Question: Working with HTML5 within VS2010, I don't understand how the source tags aquire the path for the video. I assume it either can be Absoulute or Relative.
What I am attempting is very simple:
'''
<video id="my_video" width="480" height="300" controls preload="none" poster="webm/art_leaf_resized.jpg">
<source src="webm/Along_the_Path.mp4" type="video/mp4" />
<source src="webm/Along the Path.webm" type="video/webm" />
<source src="webm/Along the Path.ogv" type="video/ogg" />
</video>
'''
However, Pressing F5 in VS2010, Firefox and IE9 can not locate the video displaying an X. Chrome is able to find the video and play it.
File Directory:

A basic HTML page holds only the video element.
'''
<!DOCTYPE html>
<html lang="en">
<head>
<title></title>
</head>
<body>
<video id="my_video" width="480" height="300" controls
preload="none" poster="webm/art_leaf_resized.jpg">
<source src="webm/Along_the_Path.mp4" type="video/mp4" />
<source src="webm/Along the Path.webm" type="video/webm" />
<source src="webm/Along the Path.ogv" type="video/ogg" />
</video>
</body>
</html>
'''
Closing VS2010 and opening IE9 and dragging in the htm page, the video is able to play in IE9, Firefox, and Chrome. I believe VS2010 is doing something?
I have been working with for some time now. I believe that I am not thinking, which it probably is something very simple.
Any help would be appreciated.
Thank you,
deDogs
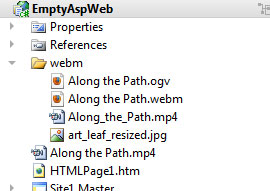
Answer: After returning to this project, I found the answer to why HTML Videos were missing.
My findings can be read at my blog: <URL>
Thank you,
deDogs